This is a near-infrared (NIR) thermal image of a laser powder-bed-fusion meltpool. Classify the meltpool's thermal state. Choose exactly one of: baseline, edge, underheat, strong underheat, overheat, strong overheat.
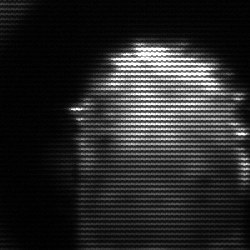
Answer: baseline